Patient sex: M
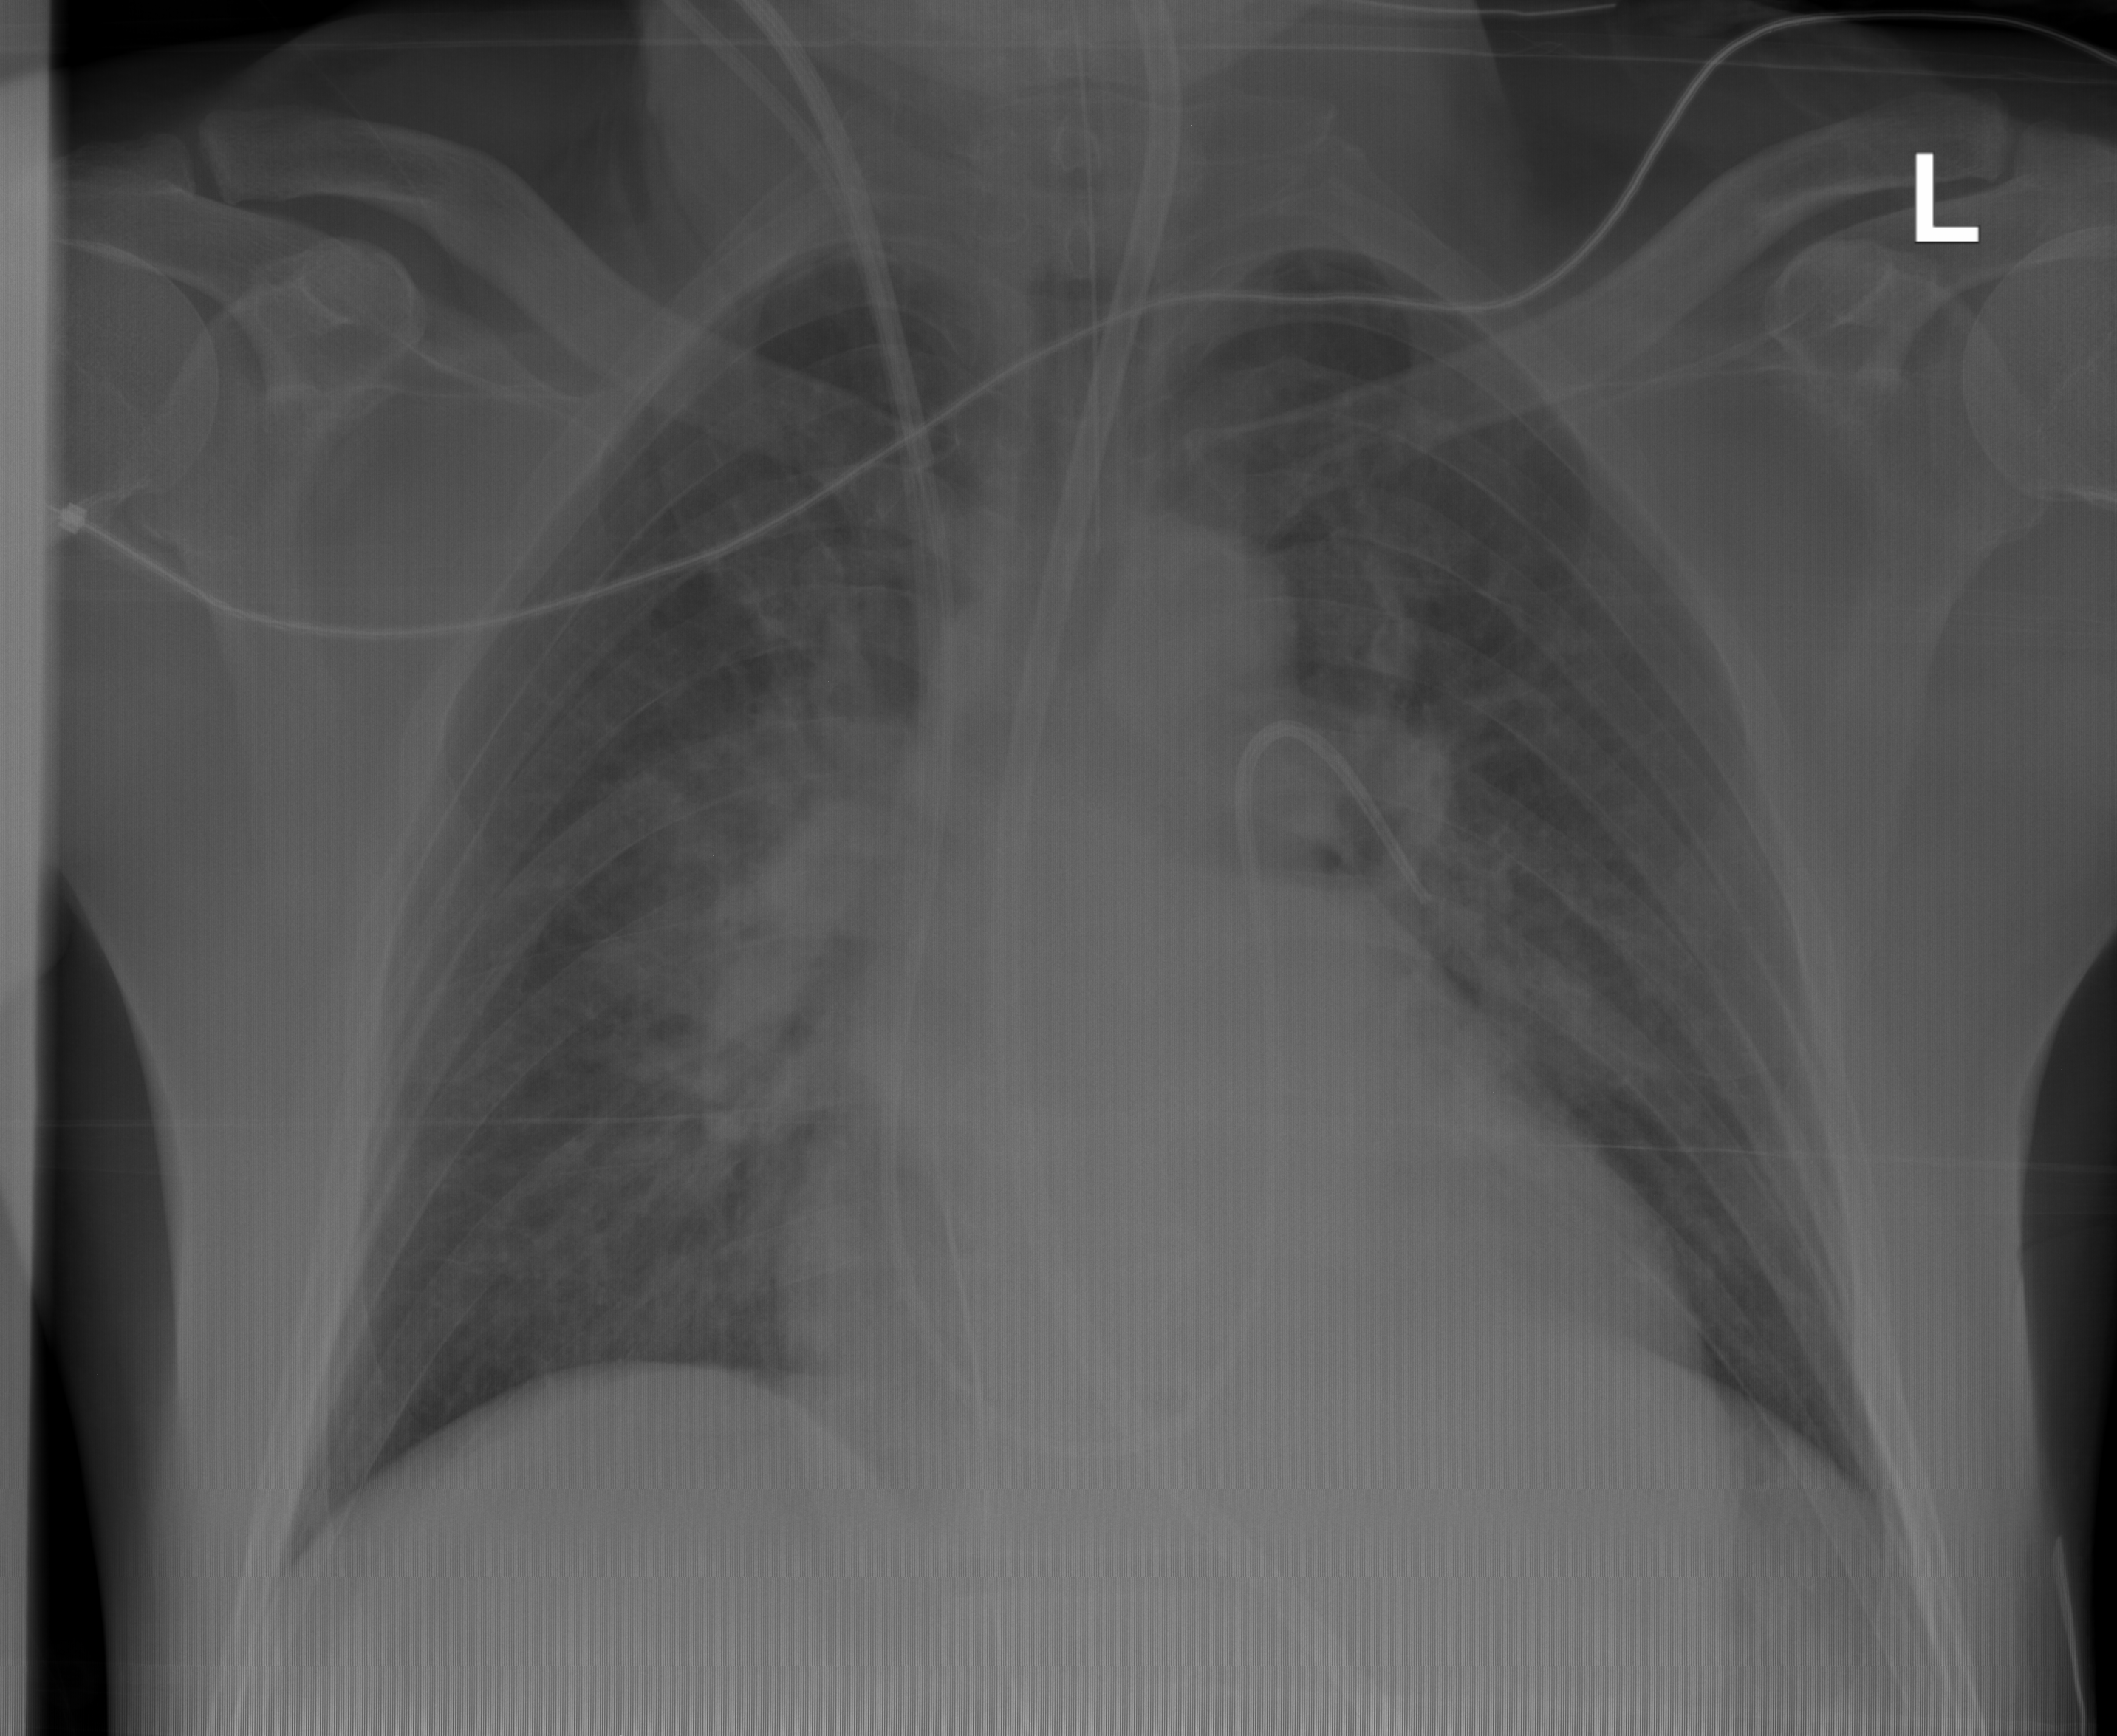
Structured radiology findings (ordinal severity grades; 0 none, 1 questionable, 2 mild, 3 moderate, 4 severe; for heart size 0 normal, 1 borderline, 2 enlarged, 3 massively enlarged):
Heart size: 0
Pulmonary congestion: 3
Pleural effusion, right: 0
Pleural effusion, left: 0
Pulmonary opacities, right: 2
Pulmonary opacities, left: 2
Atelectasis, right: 0
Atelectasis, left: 0